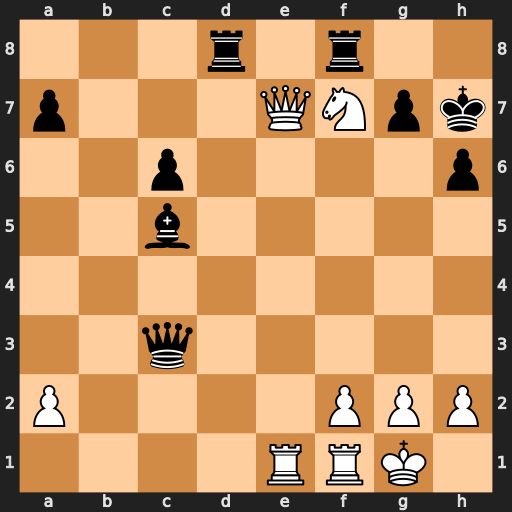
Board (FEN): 3r1r2/p3QNpk/2p4p/2b5/8/2q5/P4PPP/4RRK1
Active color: w
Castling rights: -
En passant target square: -
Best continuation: Qe4+ Kg8 Nxd8